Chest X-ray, PA view. Patient: 58 years old, sex F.
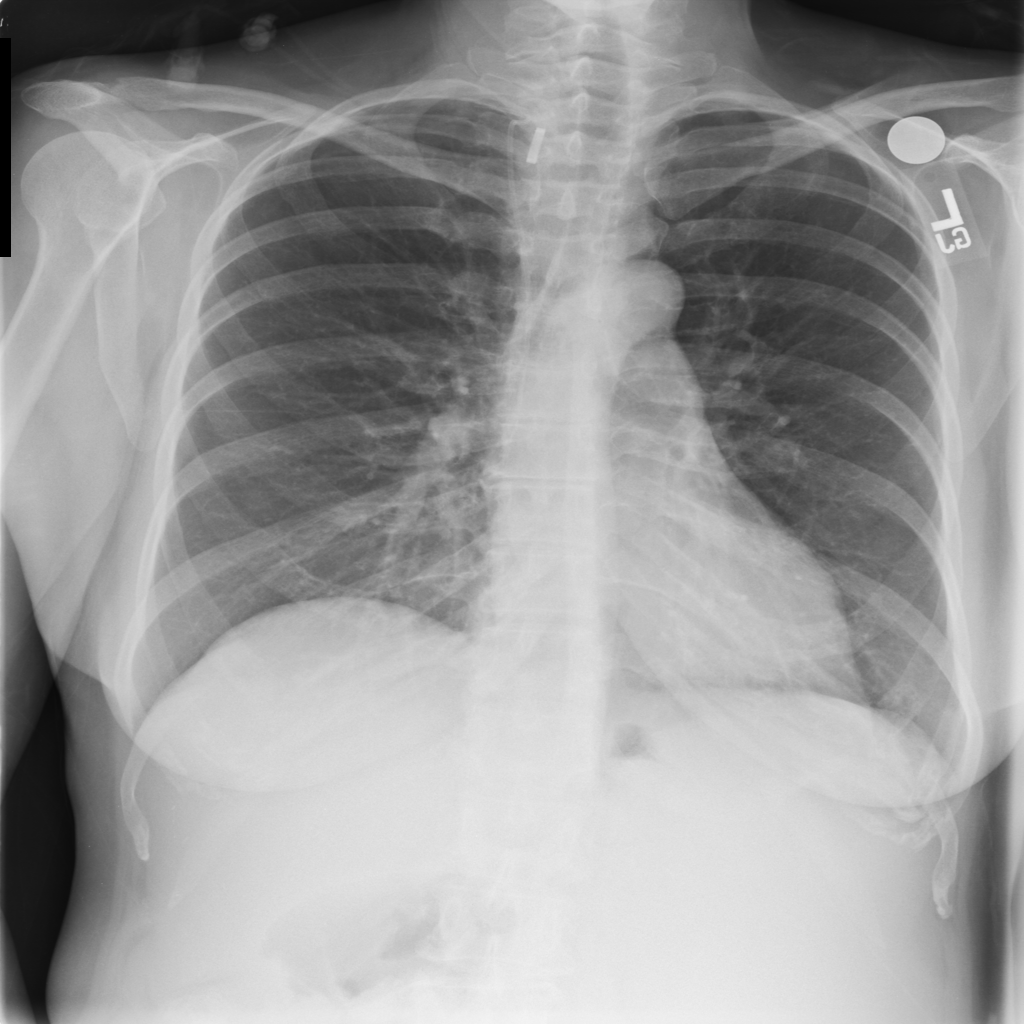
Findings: No Finding